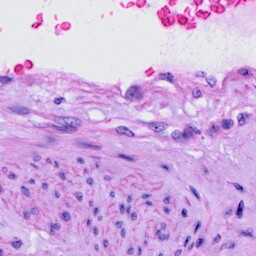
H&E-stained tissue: Cervix